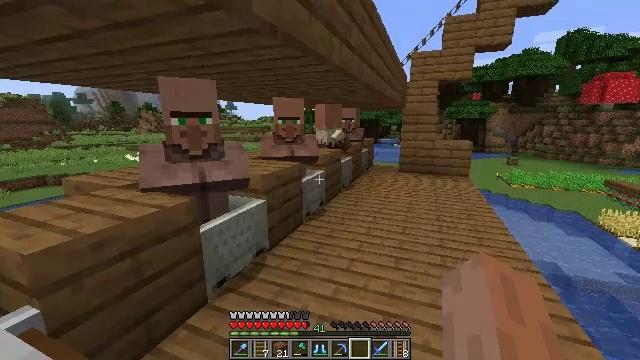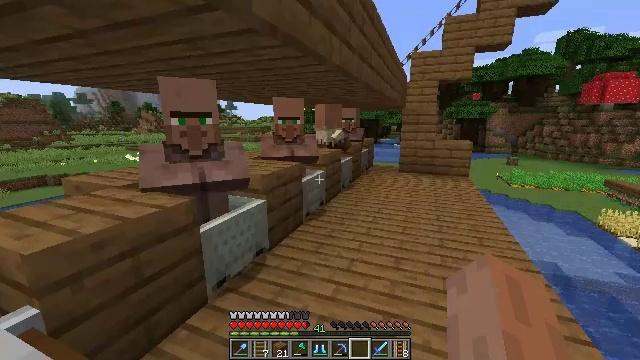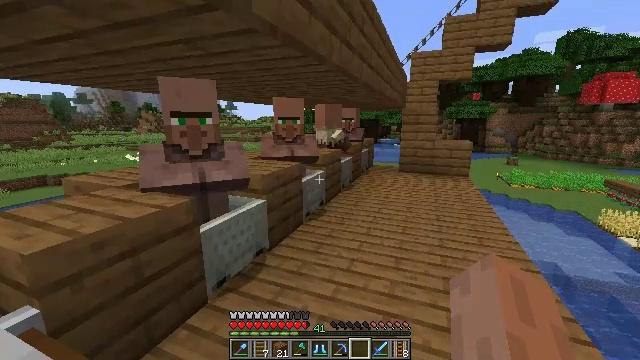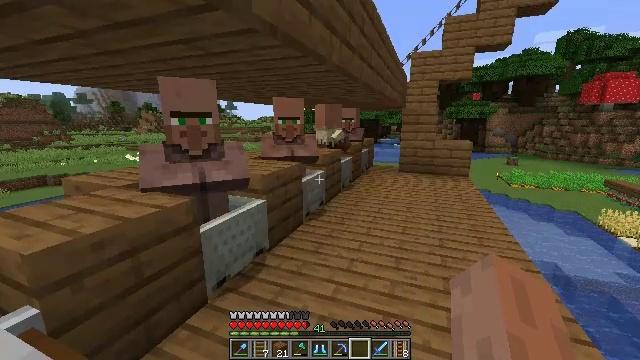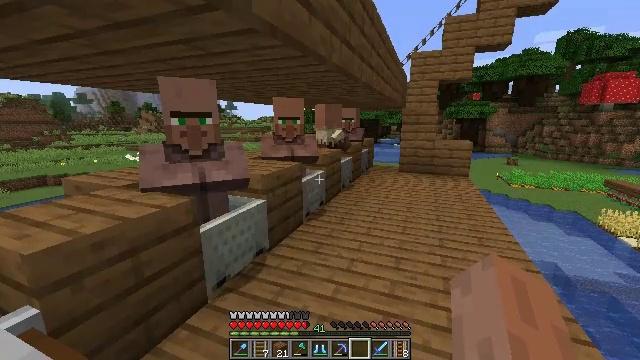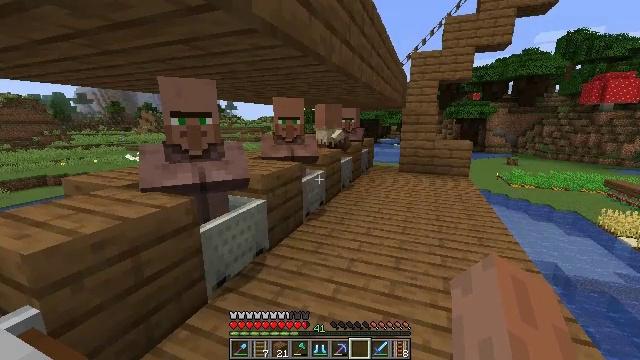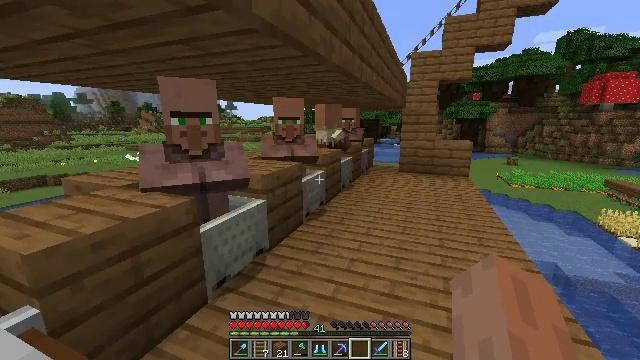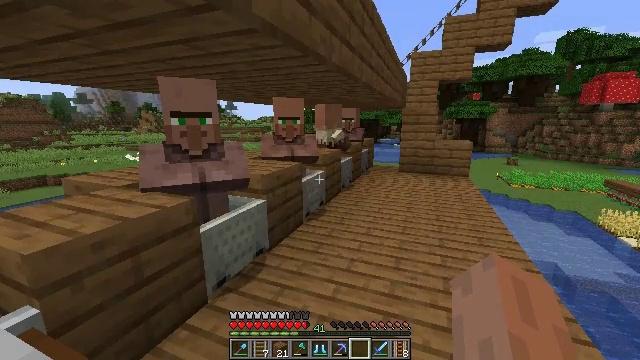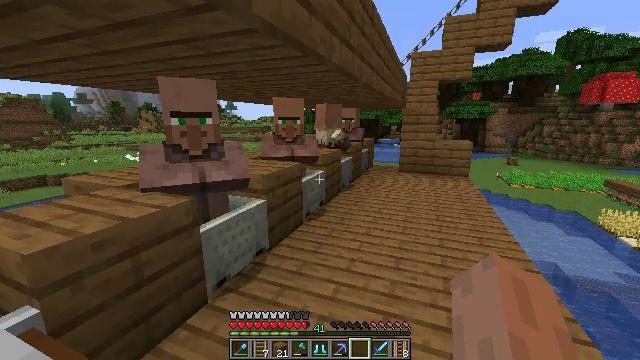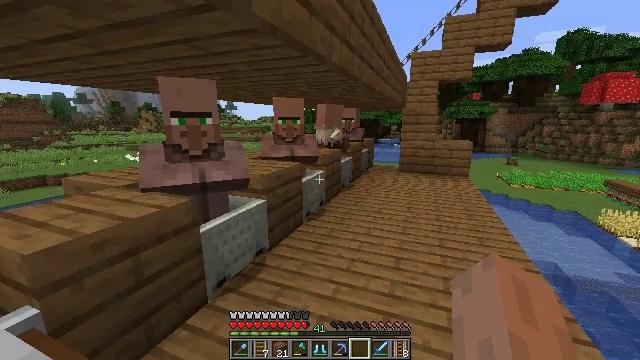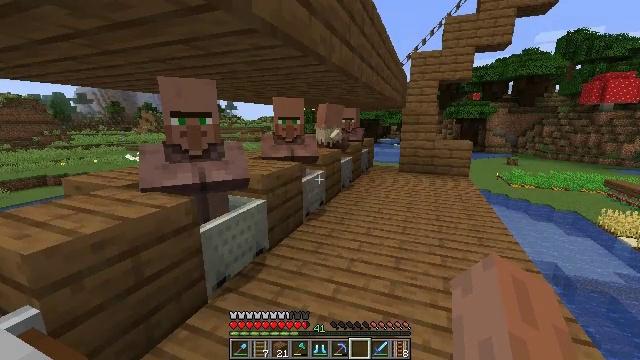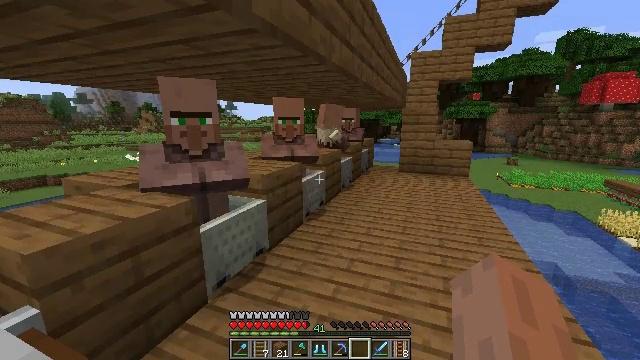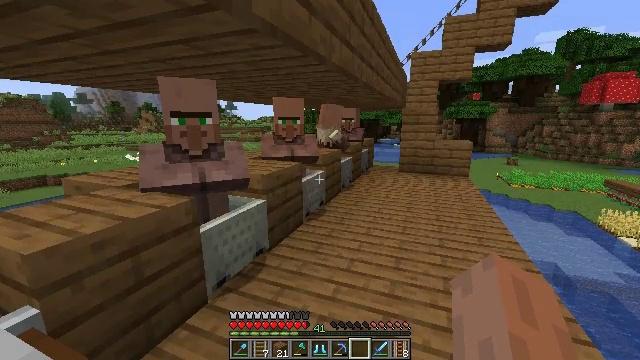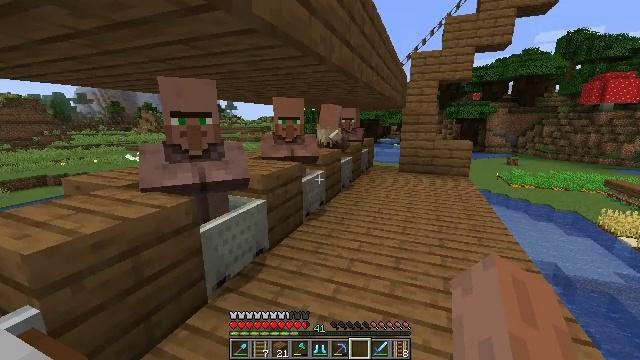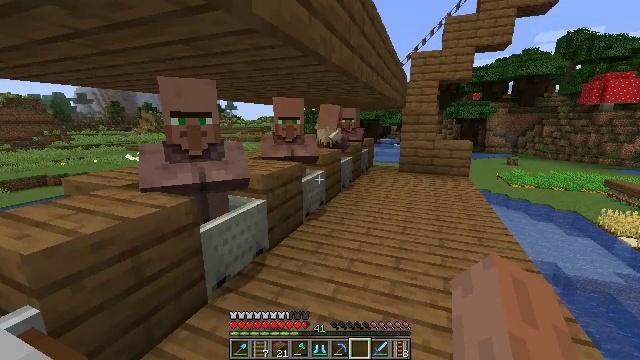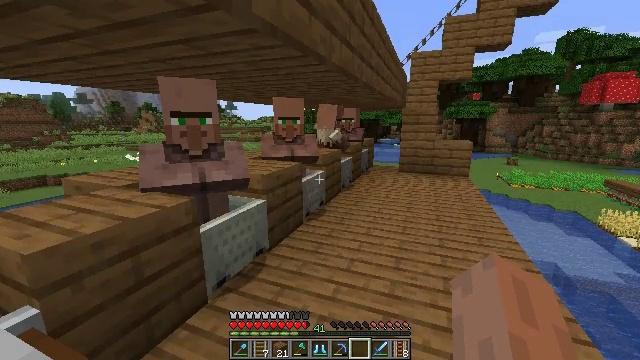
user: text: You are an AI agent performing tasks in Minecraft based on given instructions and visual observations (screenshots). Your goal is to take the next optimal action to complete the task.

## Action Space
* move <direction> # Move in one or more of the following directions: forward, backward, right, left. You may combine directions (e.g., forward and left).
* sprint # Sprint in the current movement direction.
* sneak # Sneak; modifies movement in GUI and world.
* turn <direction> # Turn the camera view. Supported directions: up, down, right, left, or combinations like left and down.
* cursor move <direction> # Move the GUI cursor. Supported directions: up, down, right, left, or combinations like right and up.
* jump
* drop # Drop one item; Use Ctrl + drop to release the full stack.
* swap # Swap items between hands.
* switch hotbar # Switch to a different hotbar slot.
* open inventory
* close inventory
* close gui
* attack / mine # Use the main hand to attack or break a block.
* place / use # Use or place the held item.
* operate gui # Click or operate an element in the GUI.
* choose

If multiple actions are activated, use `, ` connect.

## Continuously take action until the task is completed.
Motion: motion action
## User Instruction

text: Remove the grindstone from its place.
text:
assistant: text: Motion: no_op
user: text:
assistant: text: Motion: no_op
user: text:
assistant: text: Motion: no_op
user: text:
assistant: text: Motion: no_op
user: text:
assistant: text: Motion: no_op
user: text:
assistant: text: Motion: no_op
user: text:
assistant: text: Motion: no_op
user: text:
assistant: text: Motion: no_op
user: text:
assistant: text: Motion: no_op
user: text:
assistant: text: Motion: no_op
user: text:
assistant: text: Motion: no_op
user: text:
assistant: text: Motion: no_op
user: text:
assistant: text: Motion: no_op
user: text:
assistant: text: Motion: no_op
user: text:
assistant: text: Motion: no_op
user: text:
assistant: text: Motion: no_op
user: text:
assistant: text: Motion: no_op
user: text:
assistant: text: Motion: turn left
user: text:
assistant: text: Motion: turn left and down
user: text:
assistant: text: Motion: turn left and down
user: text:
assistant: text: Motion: turn left and down
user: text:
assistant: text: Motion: turn left and down
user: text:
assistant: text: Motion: turn left
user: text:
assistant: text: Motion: turn left
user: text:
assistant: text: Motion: turn left
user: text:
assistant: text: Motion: turn left
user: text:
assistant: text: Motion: no_op
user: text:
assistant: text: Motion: no_op
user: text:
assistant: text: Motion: no_op
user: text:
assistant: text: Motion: no_op